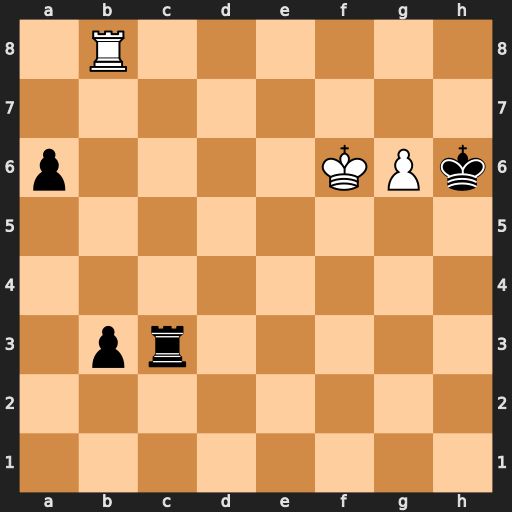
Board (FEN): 1R6/8/p4KPk/8/8/1pr5/8/8
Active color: w
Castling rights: -
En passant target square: -
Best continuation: Rh8#